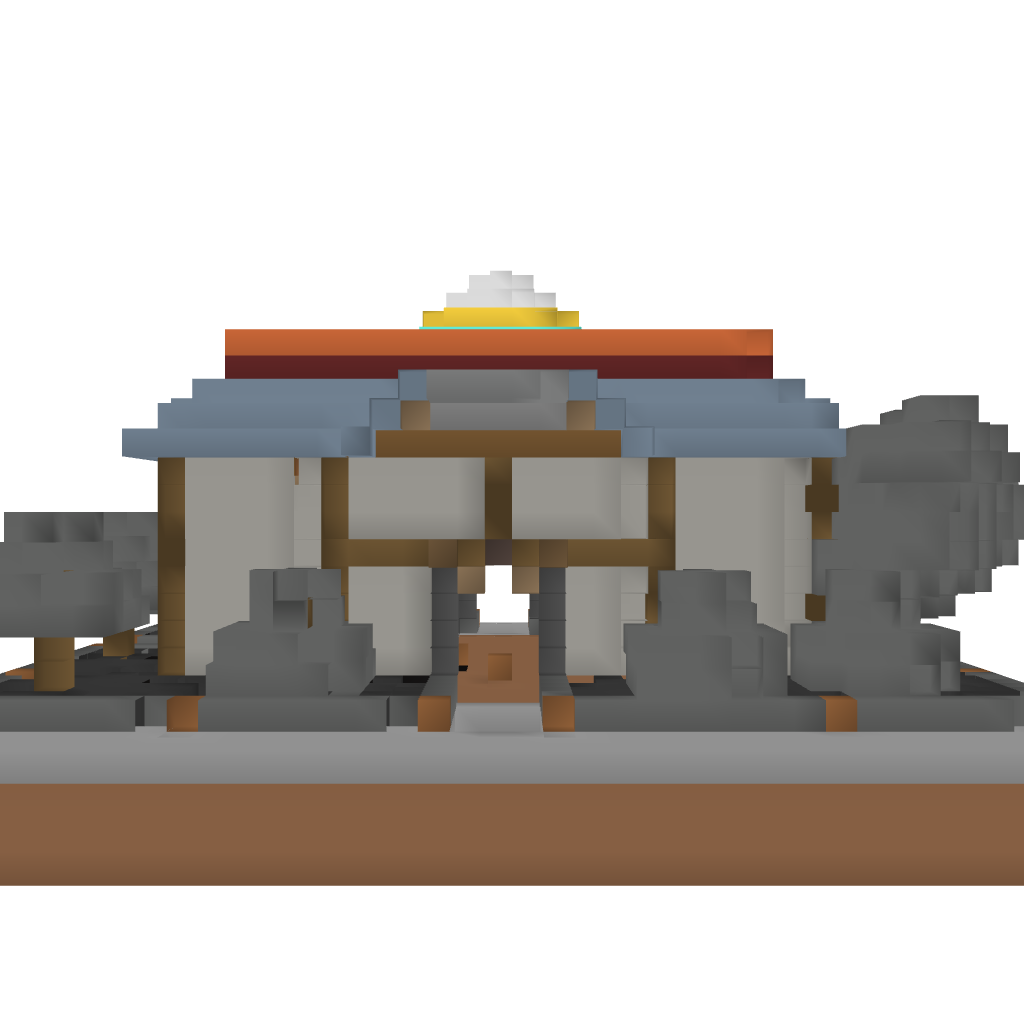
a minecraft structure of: FiretopGames Submission